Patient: sex M, age 52
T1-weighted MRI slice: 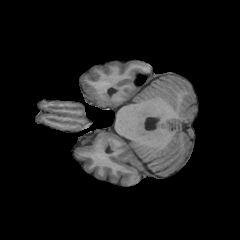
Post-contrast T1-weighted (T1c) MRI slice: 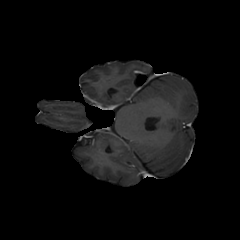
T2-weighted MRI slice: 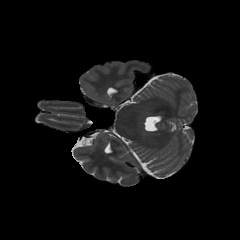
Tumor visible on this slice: no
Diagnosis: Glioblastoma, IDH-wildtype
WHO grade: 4